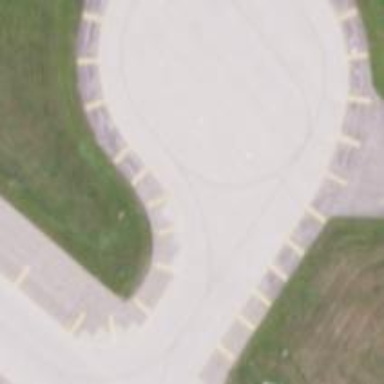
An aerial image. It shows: Apron at the airport.